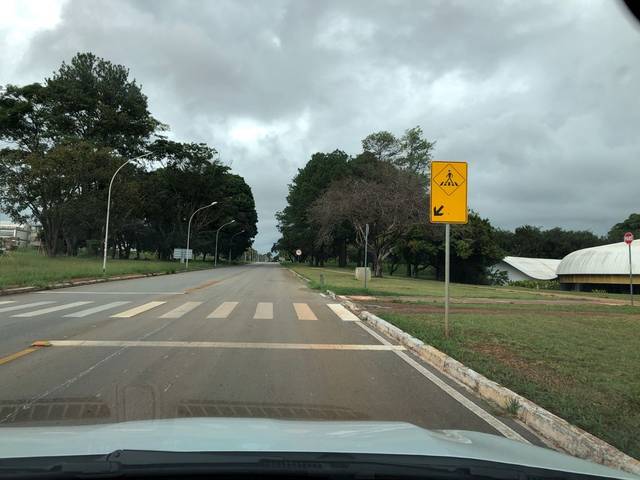
Region: Brazil
Coordinates: -15.764, -47.865